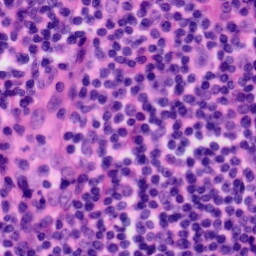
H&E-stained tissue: Tonsil